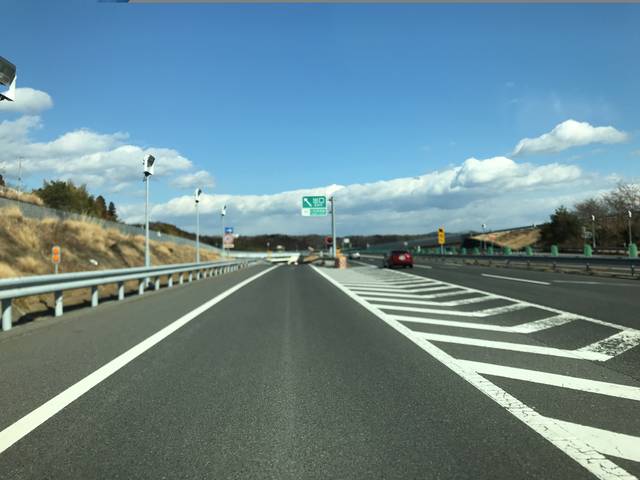
Region: Japan
Coordinates: 37.065, 140.835